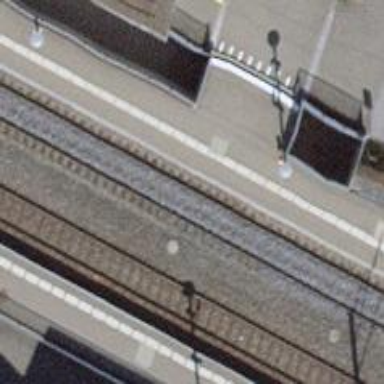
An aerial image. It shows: Stop position for public transport on the railway.